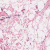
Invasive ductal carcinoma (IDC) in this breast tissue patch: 0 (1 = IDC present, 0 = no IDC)